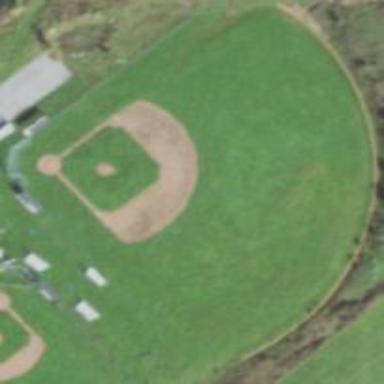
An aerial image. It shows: Baseball pitch for leisure land activities.